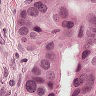
Metastatic tissue present: yes